Field crop: maize
Growth stage: 2
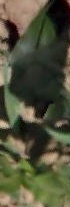
Species: maize